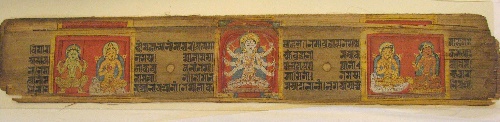
Date: 14th century
Object type: Folio
Classification: Paintings
Medium: Ink and color on palm leaves
Culture: Nepal (Kathmandu Valley)
Dimensions: 1 15/16 x 13 1/4 in. (4.9 x 33.7 cm)
Department: Asian Art
Credit line: Rogers Fund, 1955
Accession year: 1955
Repository: Metropolitan Museum of Art, New York, NY
Tags: Deities|Buddhism